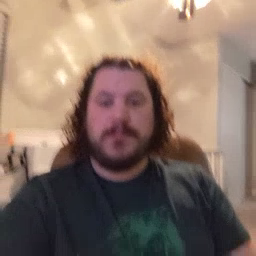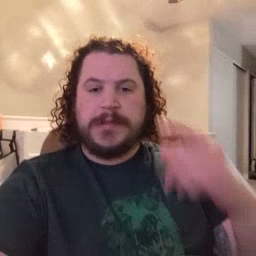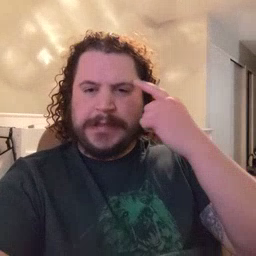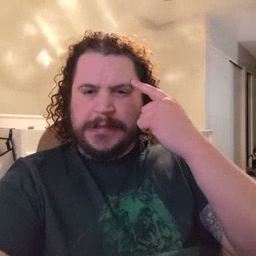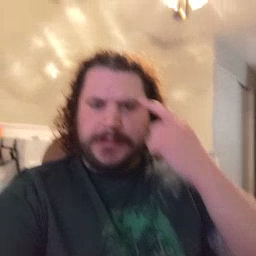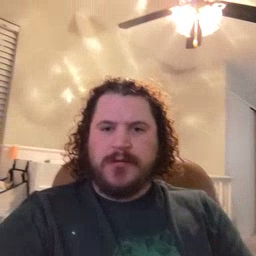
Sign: think